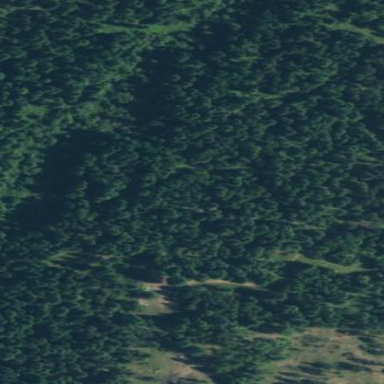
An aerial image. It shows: Forest area with mix of leaf types and cycles.